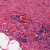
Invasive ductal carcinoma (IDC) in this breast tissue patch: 0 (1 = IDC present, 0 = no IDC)